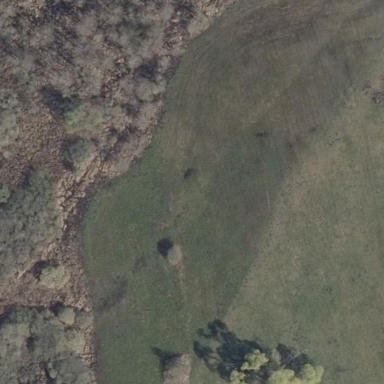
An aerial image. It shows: Beautiful wet meadow natural wetland.